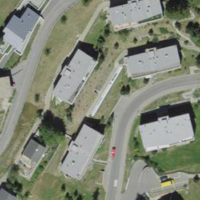
EUNIS habitat code: 54
Species observed at this site:
Aster alpinus
Campanula glomerata